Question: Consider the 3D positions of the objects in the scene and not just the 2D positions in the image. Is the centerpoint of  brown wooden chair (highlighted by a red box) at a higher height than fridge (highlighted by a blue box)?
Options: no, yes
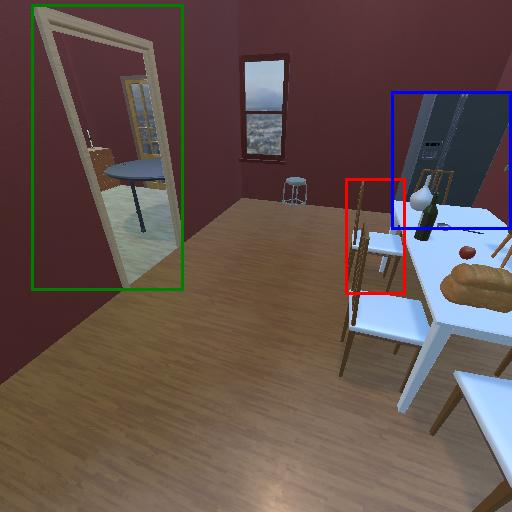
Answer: no